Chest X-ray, AP view. Patient: 55 years old, sex F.
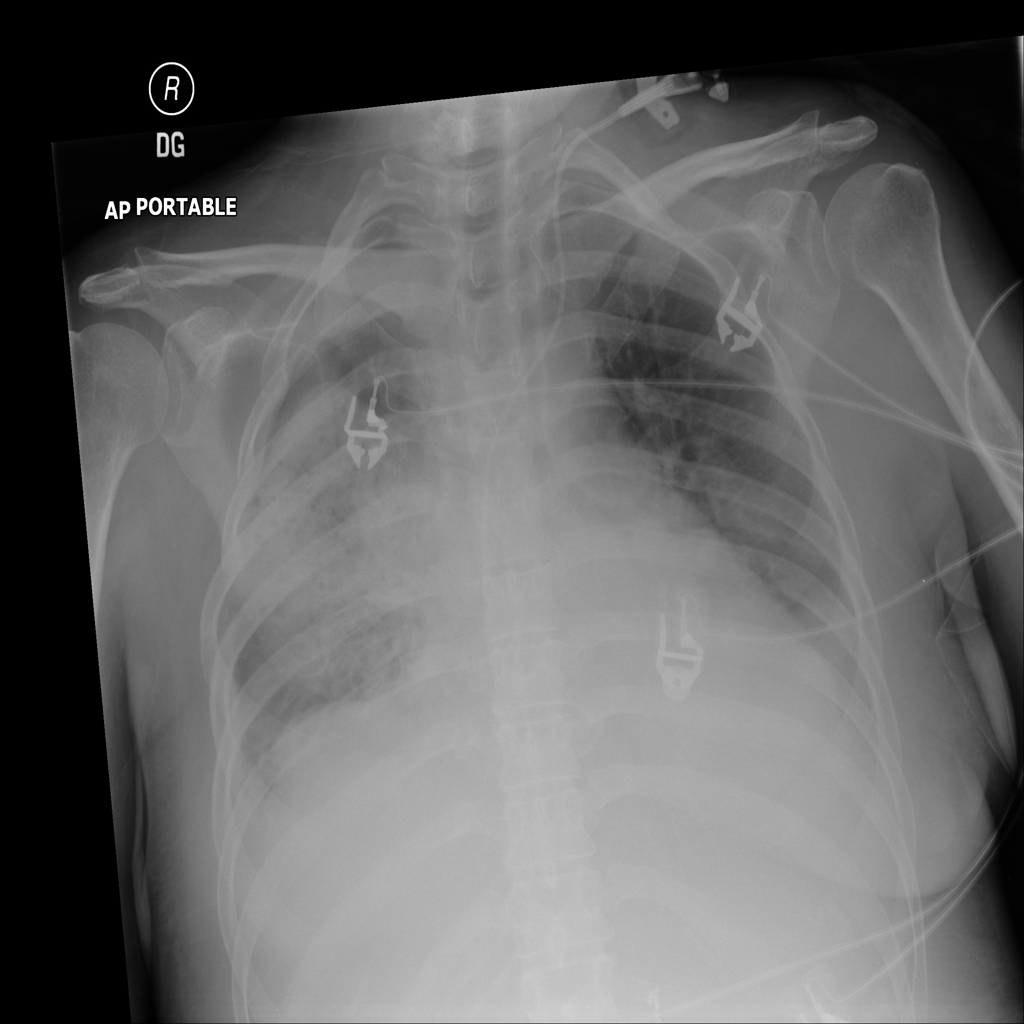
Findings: No Finding